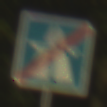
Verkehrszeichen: EndeAutbahn
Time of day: SunriseSunset
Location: Outdoor (Nature)
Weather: PartlyCloudy
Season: NotSpecified
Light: Natural